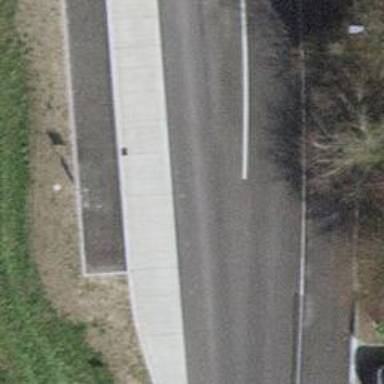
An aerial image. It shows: Bus stop with designated public transport stop position.